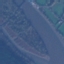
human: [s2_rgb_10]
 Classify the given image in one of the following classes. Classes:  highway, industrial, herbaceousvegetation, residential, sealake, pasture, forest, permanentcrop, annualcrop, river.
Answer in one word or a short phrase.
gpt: River